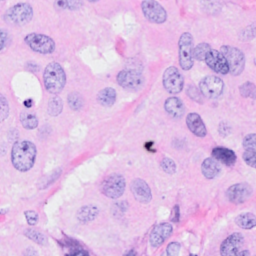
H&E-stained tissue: Breast